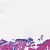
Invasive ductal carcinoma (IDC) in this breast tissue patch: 0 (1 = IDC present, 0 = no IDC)